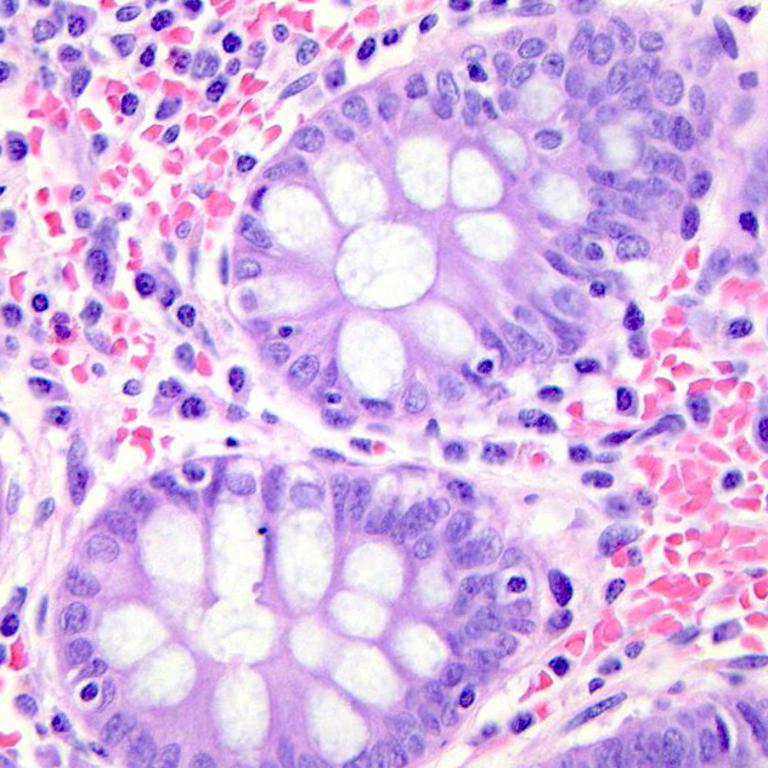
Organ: colon
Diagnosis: benign